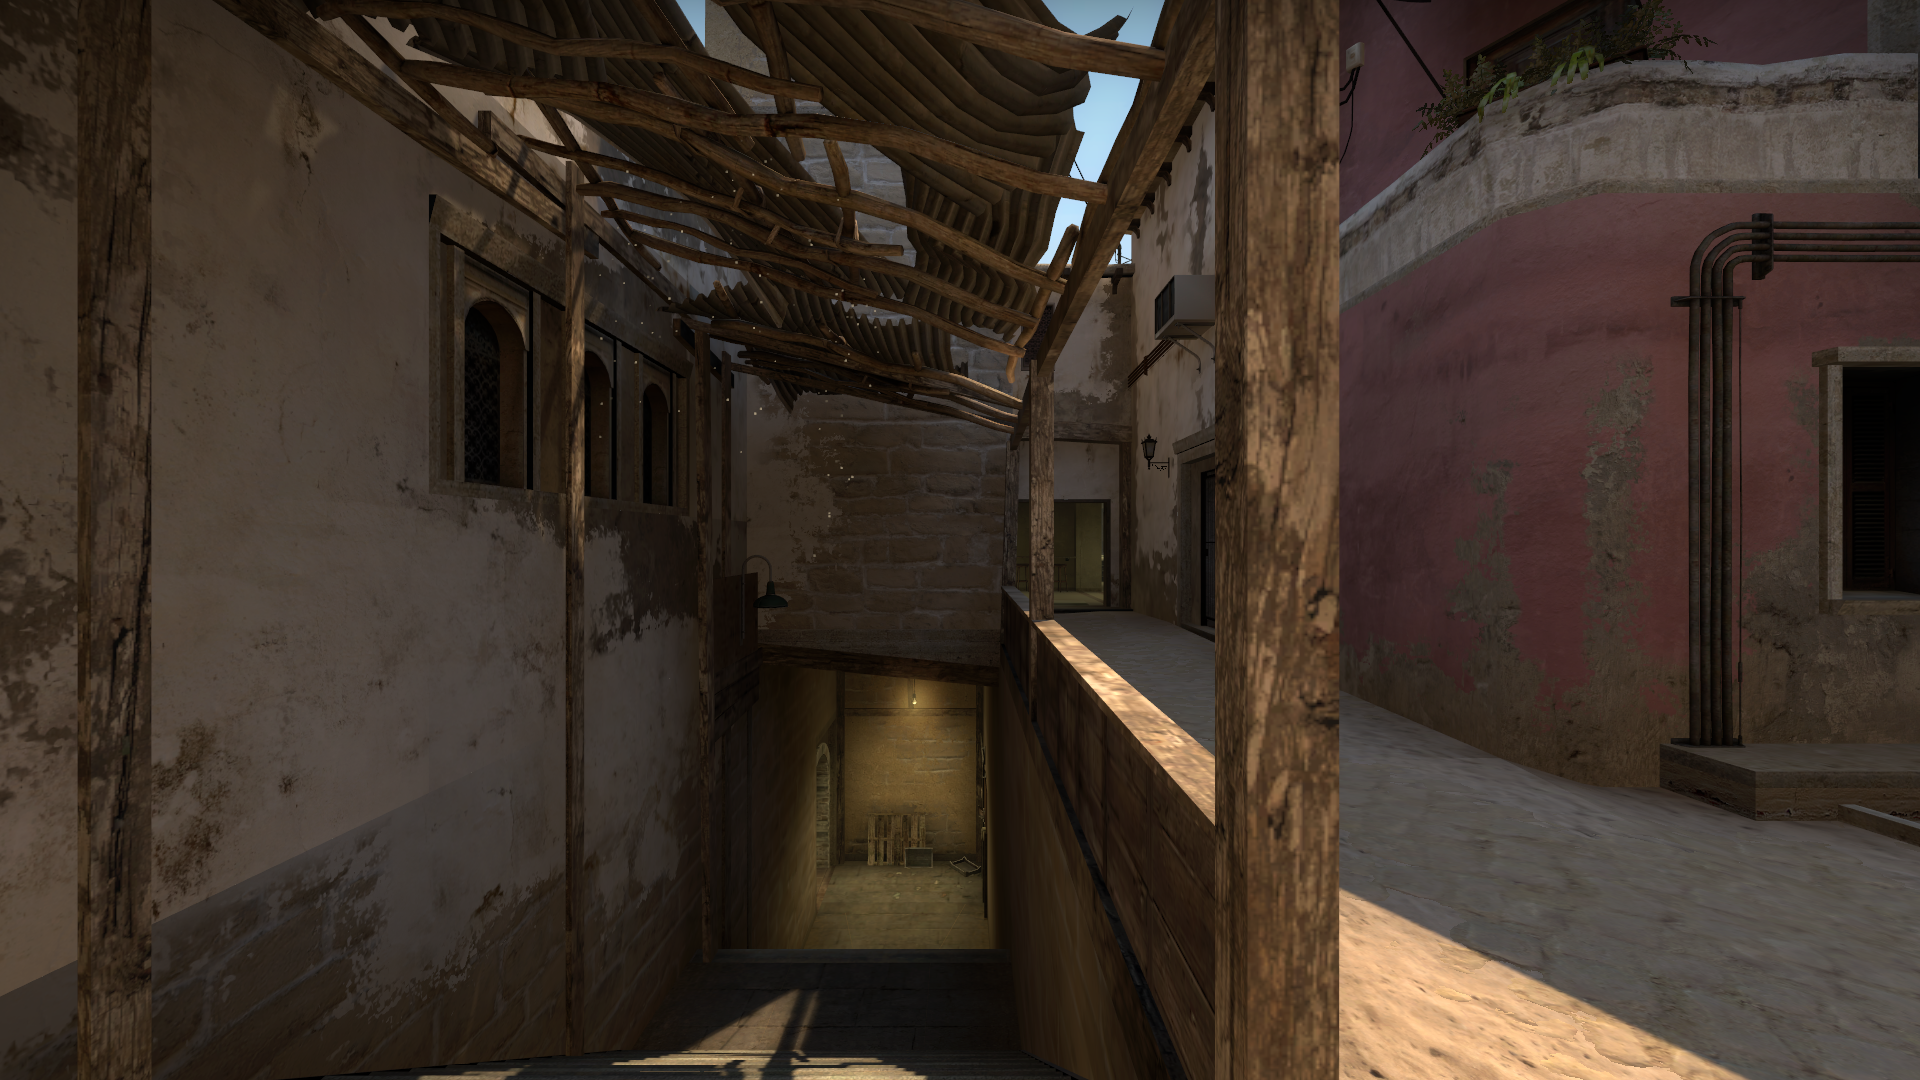
Map: de_mirage